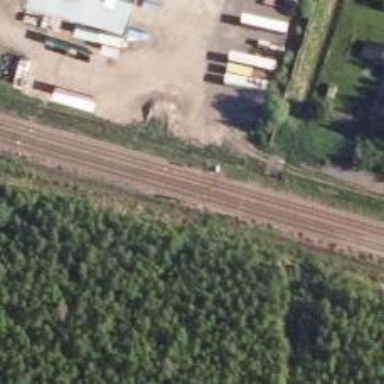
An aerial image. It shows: Railway signal.